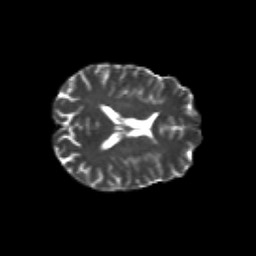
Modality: T2w
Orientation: axial
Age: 52
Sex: male
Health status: healthy
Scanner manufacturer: siemens
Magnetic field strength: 3 T
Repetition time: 10.8 s
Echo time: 0.082 s